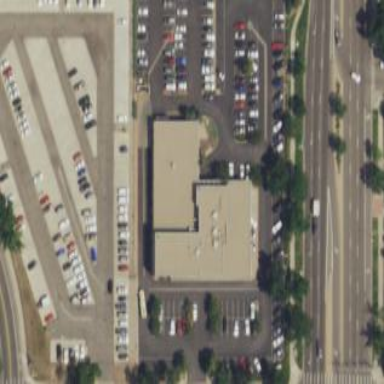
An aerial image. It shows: Building housing car shop providing dealer and repair services.